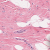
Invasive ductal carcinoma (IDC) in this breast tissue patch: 0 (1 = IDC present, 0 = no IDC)